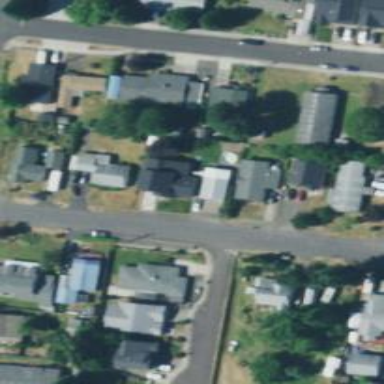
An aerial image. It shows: Residential road with sidewalk on the left side.